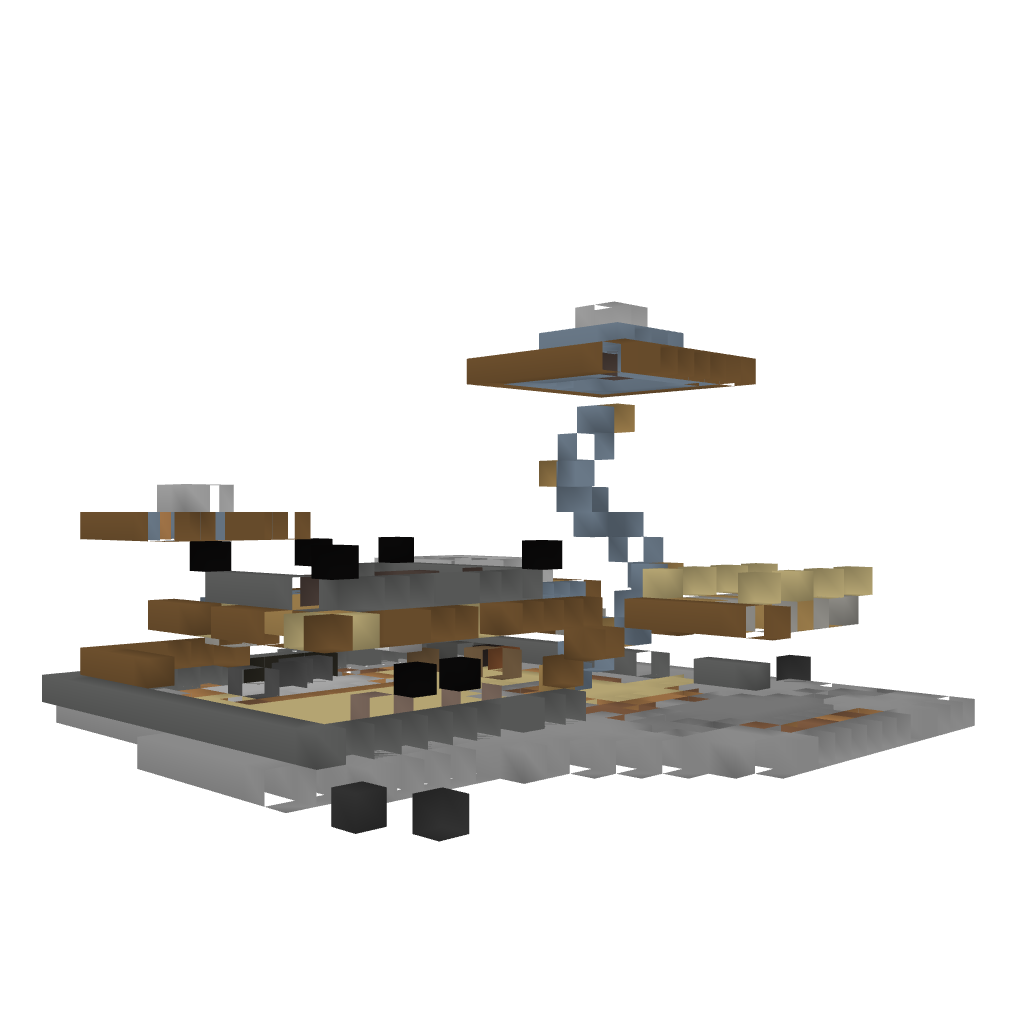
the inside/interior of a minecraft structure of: Futurist-Wood-House